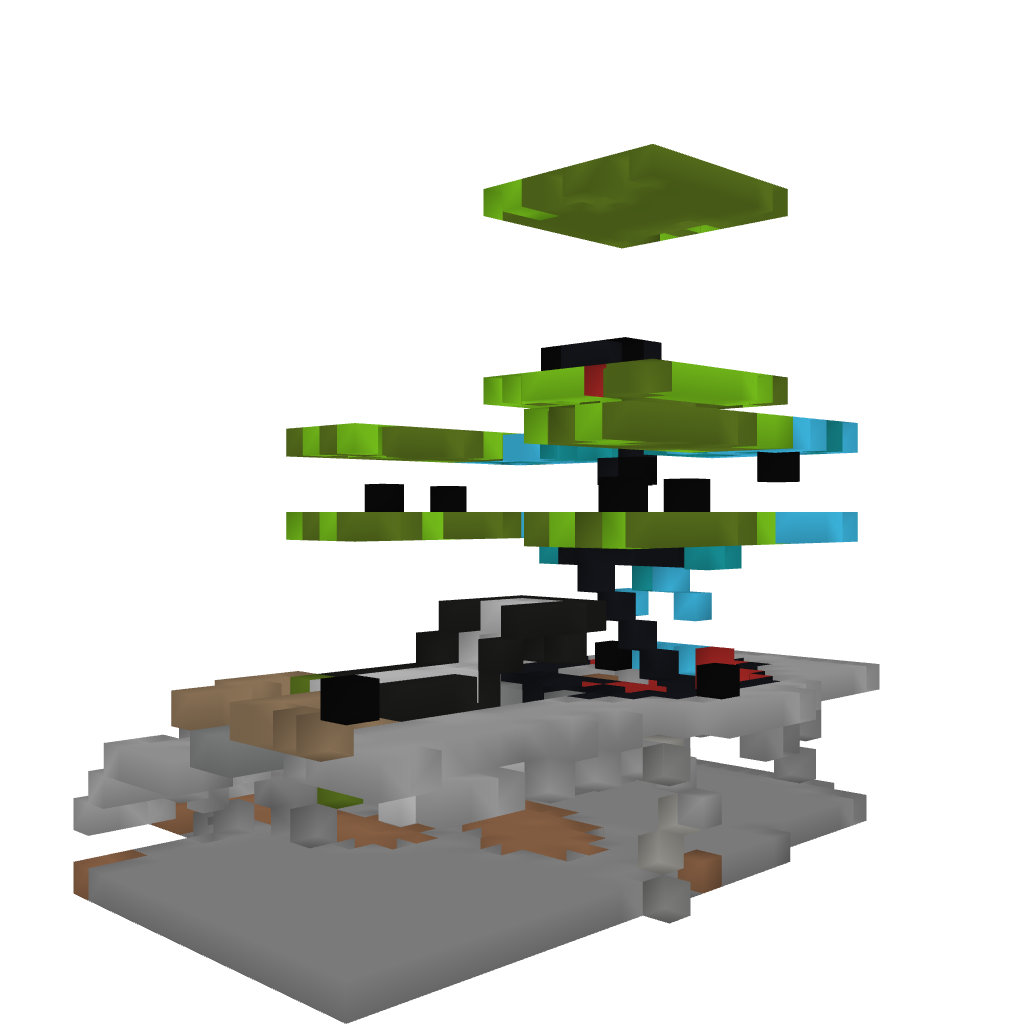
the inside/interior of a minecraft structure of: Small zombie pixelart